Question: I'm a experienced iOS developer, but completely new to the Flutter. Right now I'm facing a problem with ScrollView in Flutter.
What I want to achieve is building a large scrollable canvas. I did it on iOS before, you can see the screenshot here.

The canvas is a big UIScrollView, and each subview on the canvas is draggable, so I can place them at will. Even if the text is very long, I can scroll the canvas to see the full content. Now I need to do the same thing using Flutter.
Currently, I can only drag the text widgets in Flutter. But the parent widget is not scrollable. I know I need to use a scrollable widget in Flutter to achieve the same result, but I just can't make it work. Here's the code I currently have.
'''
void main() {
//debugPaintLayerBordersEnabled = true;
//debugPaintSizeEnabled = true;
runApp(new MyApp());
}
class MyApp extends StatelessWidget {
@override
Widget build(BuildContext context) {
return new MaterialApp(
title: 'Flutter Demo',
theme: new ThemeData(
primarySwatch: Colors.indigo,
),
home: new MyHomePage(title: 'Flutter Demo Drag Box'),
);
}
}
class MyHomePage extends StatelessWidget {
MyHomePage({Key key, this.title}) : super(key: key);
final String title;
@override
Widget build(BuildContext context) {
return new Scaffold(
appBar: new AppBar(
title: new Text(title),
),
body: DragBox(Offset(0.0, 0.0)));
}
}
class DragBox extends StatefulWidget {
final Offset position; // widget's position
DragBox(this.position);
@override
_DragBoxState createState() => new _DragBoxState();
}
class _DragBoxState extends State<DragBox> {
Offset _previousOffset;
Offset _offset;
Offset _position;
@override
void initState() {
_offset = Offset.zero;
_previousOffset = Offset.zero;
_position = widget.position;
super.initState();
}
@override
Widget build(BuildContext context) {
return new Container(
constraints: BoxConstraints.expand(),
color: Colors.white24,
child: Stack(
children: <Widget>[
buildDraggableBox(1, Colors.red, _offset)
],
)
);
}
Widget buildDraggableBox(int boxNumber, Color color, Offset offset) {
print('buildDraggableBox $boxNumber !');
return new Stack(
children: <Widget>[
new Positioned(
left: _position.dx,
top: _position.dy,
child: Draggable(
child: _buildBox(color, offset),
feedback: _buildBox(color, offset),
//childWhenDragging: _buildBox(color, offset, onlyBorder: true),
onDragStarted: () {
print('Drag started !');
setState(() {
_previousOffset = _offset;
});
print('Start position: $_position}');
},
onDragCompleted: () {
print('Drag complete !');
},
onDraggableCanceled: (Velocity velocity, Offset offset) {
// update position here
setState(() {
Offset _offset = Offset(offset.dx, offset.dy - 80);
_position = _offset;
print('Drag canceled position: $_position');
});
},
),
)
],
);
}
Widget _buildBox(Color color, Offset offset, {bool onlyBorder: false}) {
return new Container(
child: new Text('Flutter widget',
textAlign: TextAlign.center,
style: new TextStyle(fontWeight: FontWeight.bold, fontSize: 25.0)),
);
}
}
'''
Any suggestions or code samples would be really helpful to me.
PS: Please forget about the rulers on the screenshot, it's not the most important thing to me right now. I just need a big scrollable canvas now.
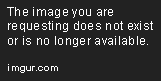
Answer: The below Code may help to resolve your problem it scroll the custom canvas in horizontal direction as you have shown in example image.
'''
import 'package:flutter/material.dart';
class MyScroll extends StatelessWidget {
@override
Widget build(BuildContext context) {
return new MaterialApp(
title: 'Flutter Demo',
theme: new ThemeData(
primarySwatch: Colors.blue,
),
home: new MyHomePage(title: 'Canvas Scroller'),
);
}
}
class MyHomePage extends StatefulWidget {
MyHomePage({Key key, this.title}) : super(key: key);
final String title;
@override
_MyHomePageState createState() => new _MyHomePageState();
}
class _MyHomePageState extends State<MyHomePage> {
@override
Widget build(BuildContext context) {
final width = MediaQuery.of(context).size.width;
final height = MediaQuery.of(context).size.height;
return new Scaffold(
appBar: new AppBar(
title: new Text(widget.title),
),
body: new Center(
child: new SingleChildScrollView(
scrollDirection: Axis.horizontal,
child: new CustomPaint(
painter: new MyCanvasView(),
size: new Size(width*2, height/2),
),
),
),
);
}
}
class MyCanvasView extends CustomPainter{
@override
void paint(Canvas canvas, Size size) {
var paint = new Paint();
paint..shader = new LinearGradient(colors: [Colors.yellow[700], Colors.redAccent],
begin: Alignment.centerRight, end: Alignment.centerLeft).createShader(new Offset(0.0, 0.0)&size);
canvas.drawRect(new Offset(0.0, 0.0)&size, paint);
var path = new Path();
path.moveTo(0.0, size.height);
path.lineTo(1*size.width/4, 0*size.height/4);
path.lineTo(2*size.width/4, 2*size.height/4);
path.lineTo(3*size.width/4, 0*size.height/4);
path.lineTo(4*size.width/4, 4*size.height/4);
canvas.drawPath(path, new Paint()..color = Colors.yellow ..strokeWidth = 4.0 .. style = PaintingStyle.stroke);
}
@override
bool shouldRepaint(CustomPainter oldDelegate) {
return false;
}
}
'''